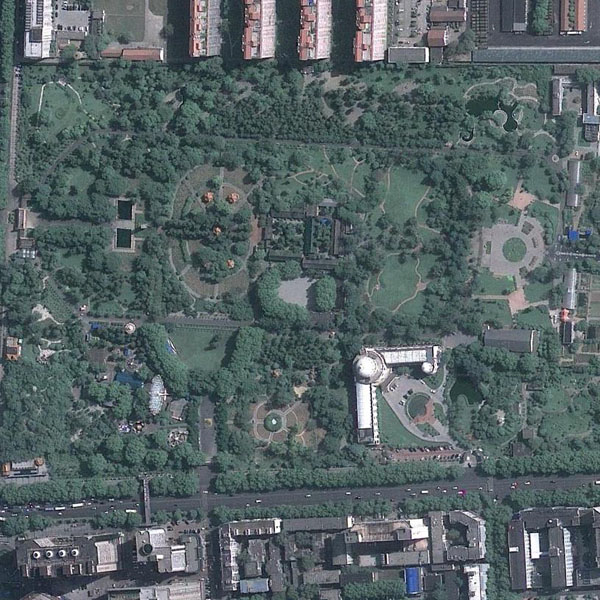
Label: Park